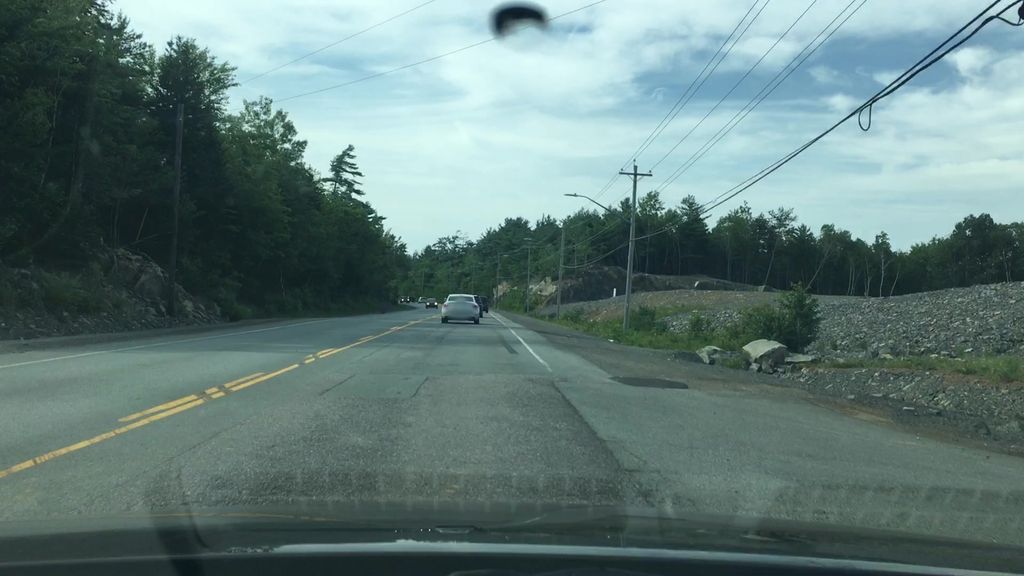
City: halifax